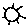
Label: sun